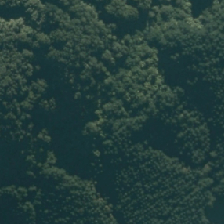
Land cover: indigenous_forest